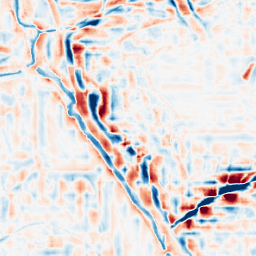
Category: wavelet
Decomposition family: wavelet_reverse_biorthogonal
Decomposition parameters: wavelet: rbio2.4
level: 4
Upsampling method: cubic_mitchell
Upsampling parameters: scale: 2
Upsampling scale: 2